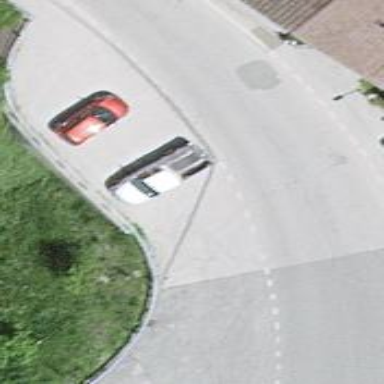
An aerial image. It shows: Bus stop along the road.